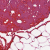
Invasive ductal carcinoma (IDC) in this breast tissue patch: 0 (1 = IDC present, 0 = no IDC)